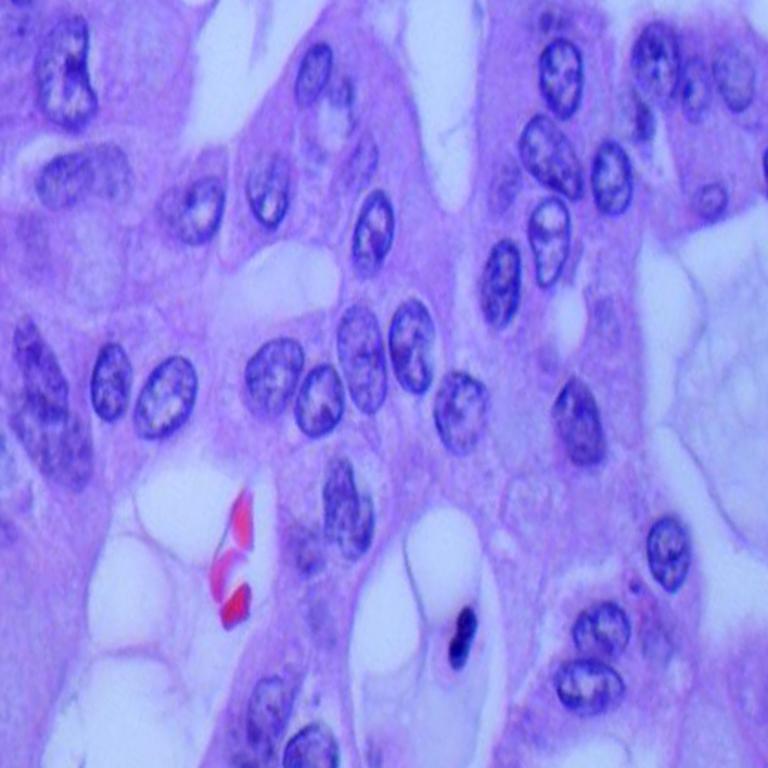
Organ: lung
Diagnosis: adenocarcinomas